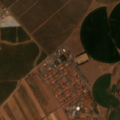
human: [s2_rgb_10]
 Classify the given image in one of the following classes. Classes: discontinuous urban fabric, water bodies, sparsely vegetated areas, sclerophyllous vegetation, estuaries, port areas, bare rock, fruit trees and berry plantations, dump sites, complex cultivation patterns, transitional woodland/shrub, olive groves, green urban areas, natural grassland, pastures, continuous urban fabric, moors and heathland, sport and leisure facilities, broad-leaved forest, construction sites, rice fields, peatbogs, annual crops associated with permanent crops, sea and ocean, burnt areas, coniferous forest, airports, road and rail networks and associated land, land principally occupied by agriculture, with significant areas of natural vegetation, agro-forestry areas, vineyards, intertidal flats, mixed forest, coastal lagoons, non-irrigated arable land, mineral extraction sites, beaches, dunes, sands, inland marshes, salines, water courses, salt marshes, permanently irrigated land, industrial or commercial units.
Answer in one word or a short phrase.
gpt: discontinuous urban fabric, non-irrigated arable land, permanently irrigated land, olive groves